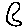
Label: moon